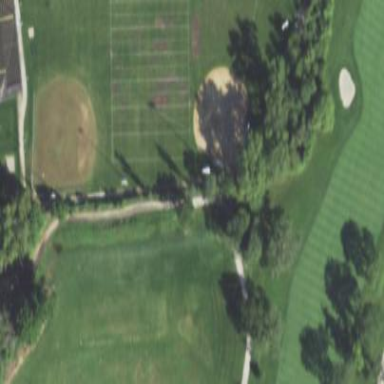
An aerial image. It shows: Baseball pitch for leisure and sports activities.